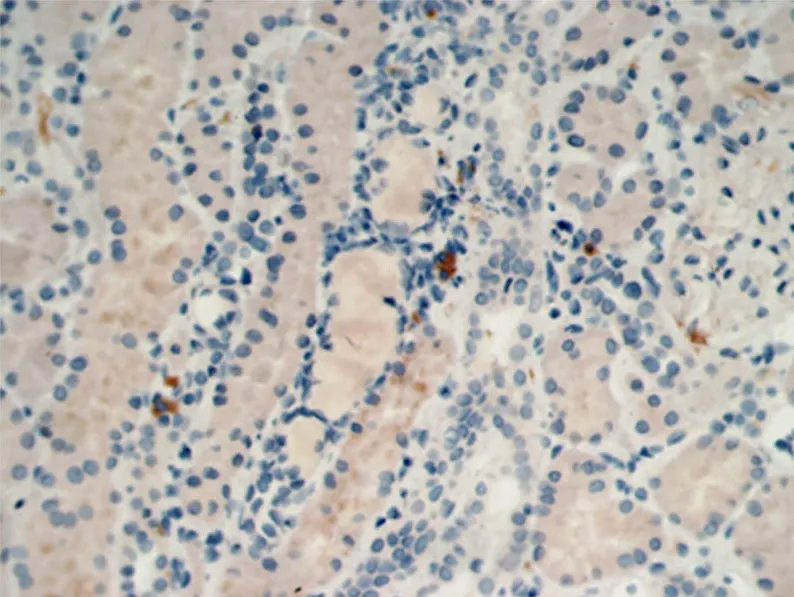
Immunohistochemical analysis of IgG4+ plasma cells < 10/high power field (Hp) (400x).
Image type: pathology (immunostaining)